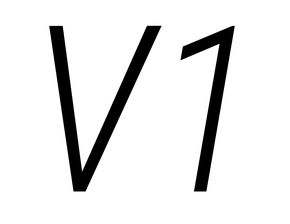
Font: Roboto-Italic_Condensed_Light_Italic